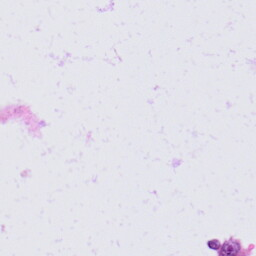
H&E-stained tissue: Skin